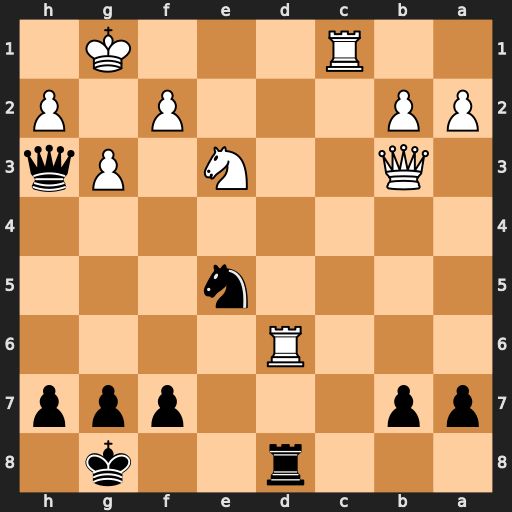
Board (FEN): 3r2k1/pp3ppp/3R4/4n3/8/1Q2N1Pq/PP3P1P/2R3K1
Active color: b
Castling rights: -
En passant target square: -
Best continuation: Nf3+ Kh1 Qxh2#